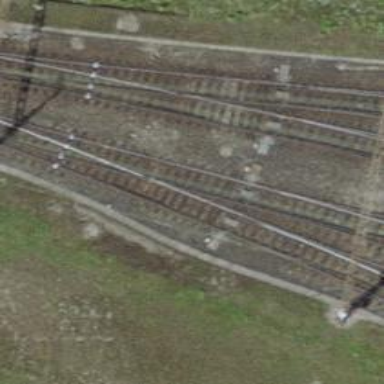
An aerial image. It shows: Railway yard with electrified tracks and single track.